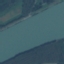
Land use / land cover: River